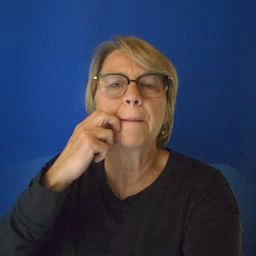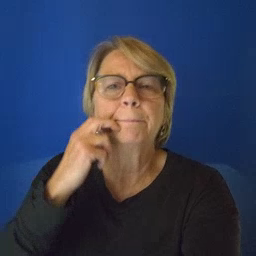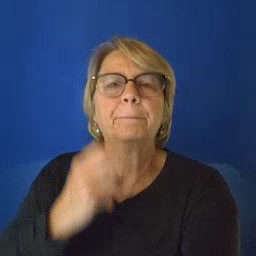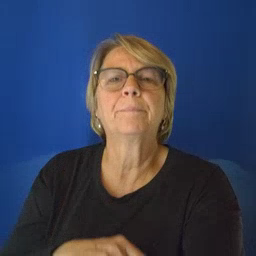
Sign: gum